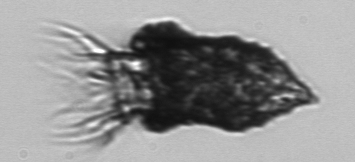
Label: Tintinnopsis